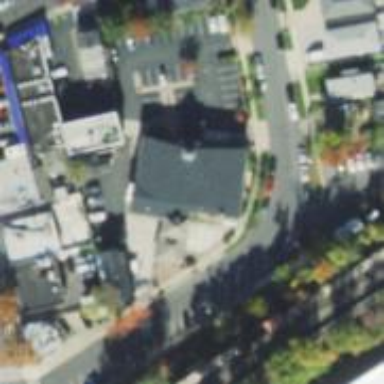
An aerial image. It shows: Diagonal street-side parking area.